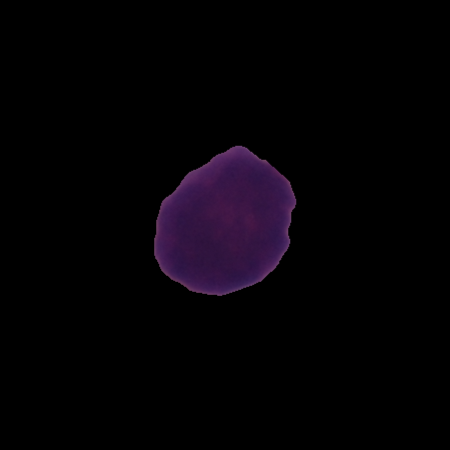
Label: healthy